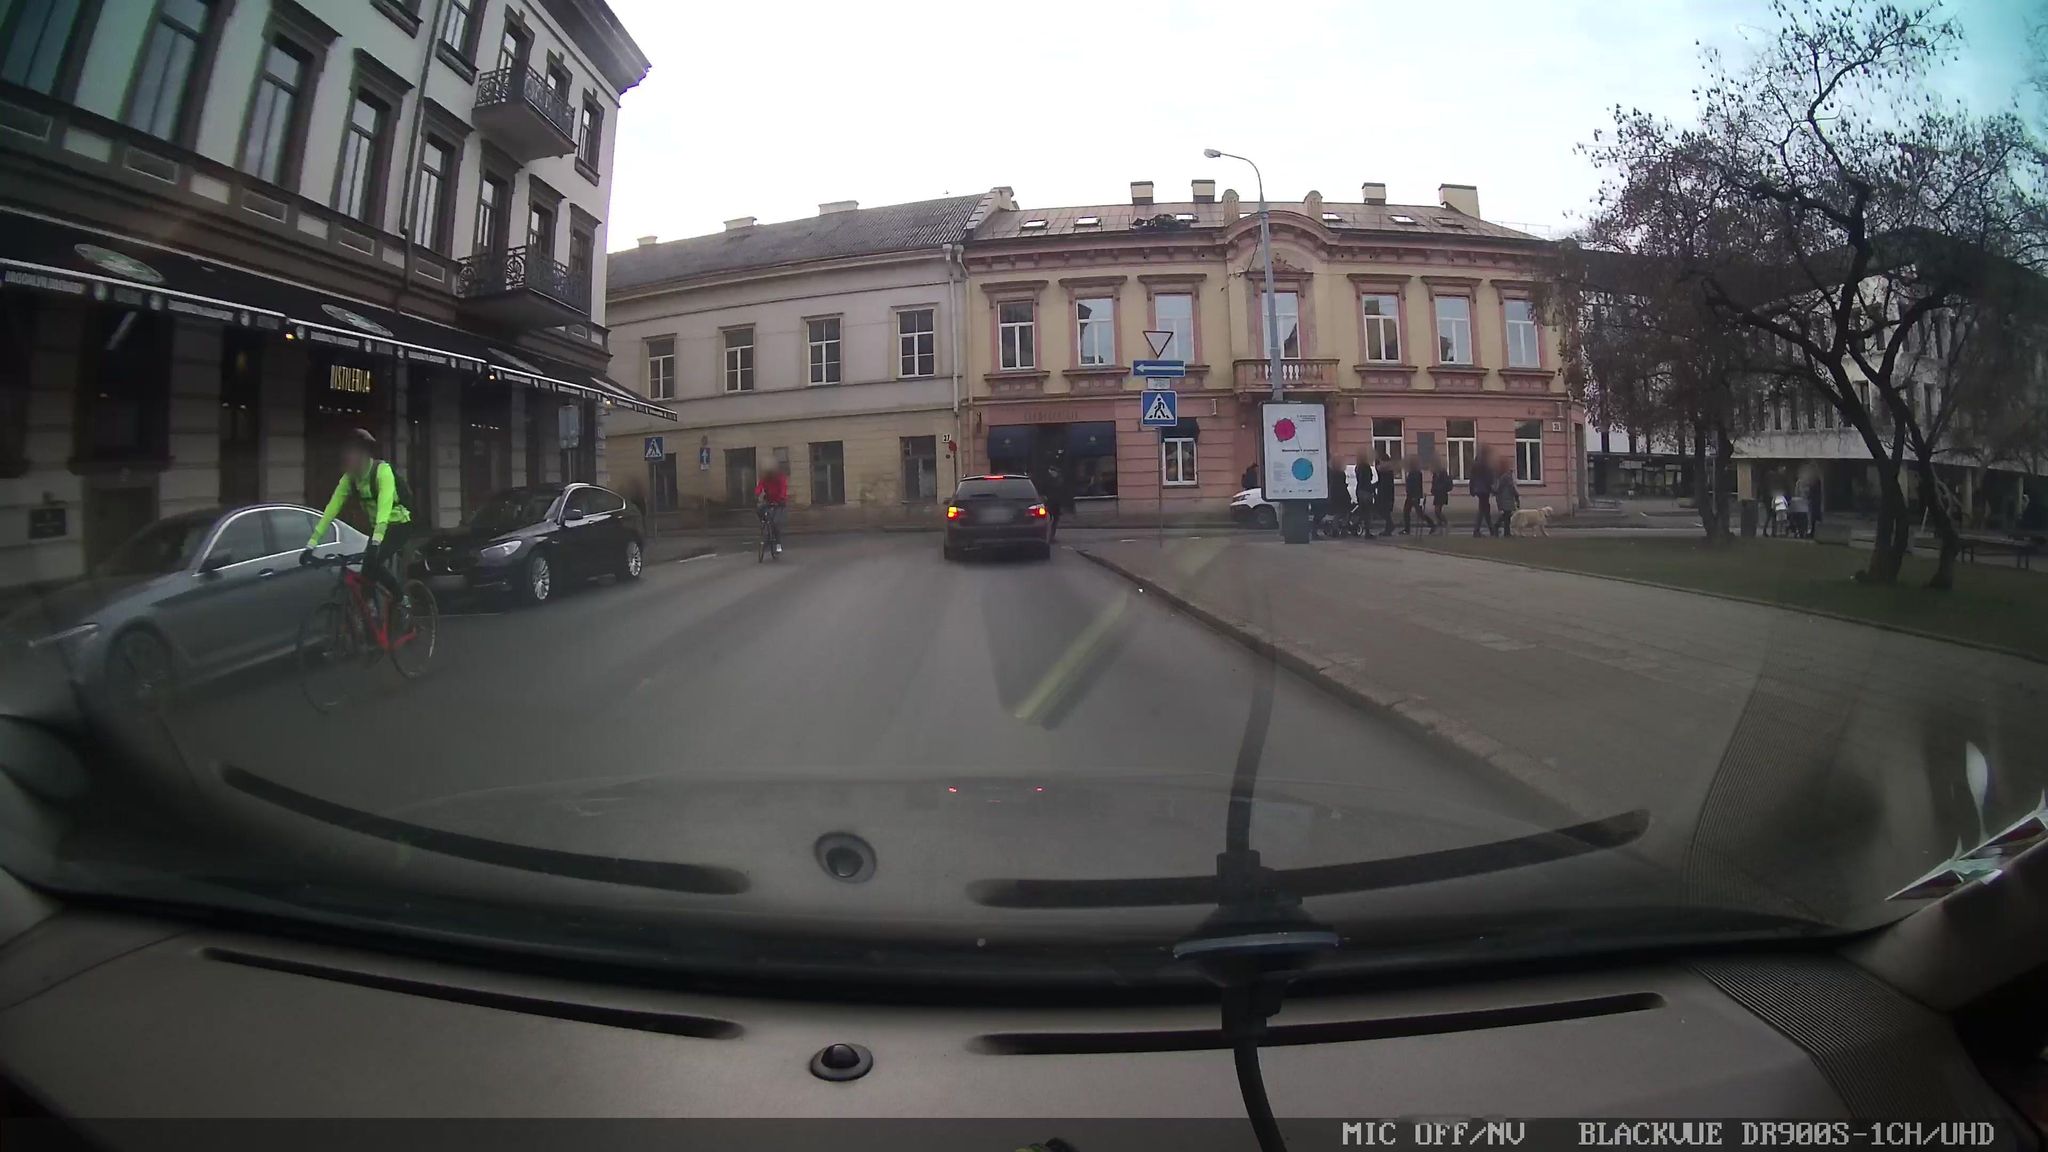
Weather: cloudy
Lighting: day
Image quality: good
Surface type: driving surface
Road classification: residential
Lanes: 2
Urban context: urban centre
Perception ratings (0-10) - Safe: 2.47, Lively: 8.72, Beautiful: 1.16, Boring: 1.11, Depressing: 2.11, Wealthy: 6.79